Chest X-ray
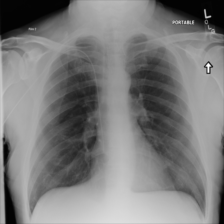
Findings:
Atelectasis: negative
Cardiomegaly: negative
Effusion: negative
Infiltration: negative
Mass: negative
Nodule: negative
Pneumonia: negative
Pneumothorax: negative
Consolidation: negative
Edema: negative
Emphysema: negative
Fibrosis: negative
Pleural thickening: negative
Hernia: negative